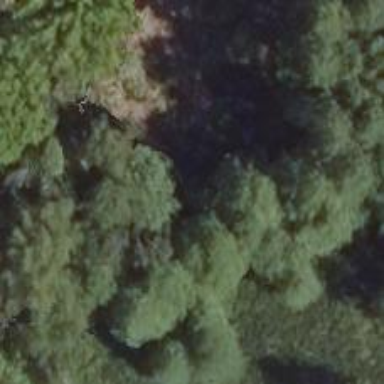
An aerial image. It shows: Row of trees in natural setting.